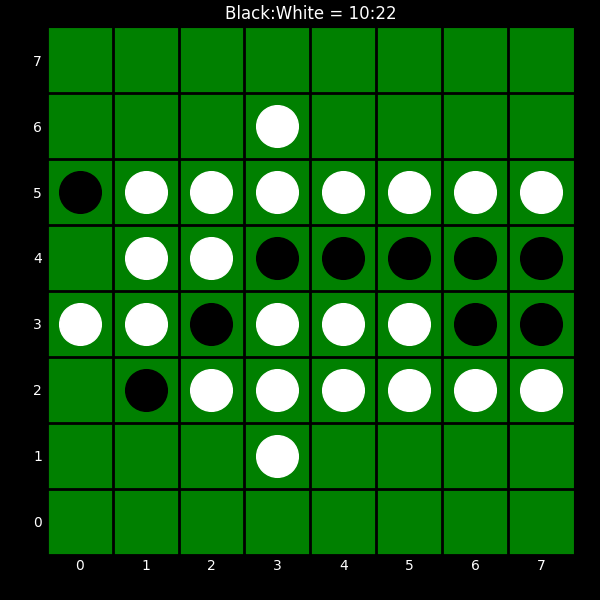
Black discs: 10
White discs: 22